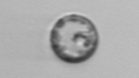
Label: Thalassiosira